Field crop: tomato
Growth stage: 1
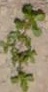
Species: portulaca